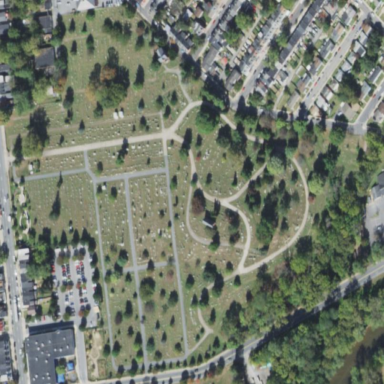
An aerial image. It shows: Cemetery or graveyard.